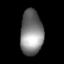
Tissue: lung
Cell type: Myeloid cells
Senescence score: 0.2304
Nuclear area (px): 981
Mean DAPI intensity: 129.653